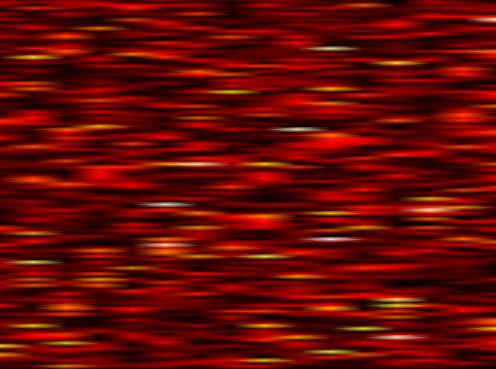
Label: WOLA